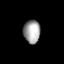
Tissue: lung
Cell type: Epithelial cells
Senescence score: 0.2331
Nuclear area (px): 382
Mean DAPI intensity: 160.068